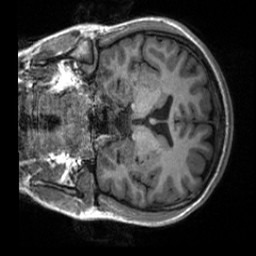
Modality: T1w
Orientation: coronal
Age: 22
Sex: female
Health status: healthy
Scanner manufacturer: siemens
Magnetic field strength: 3 T
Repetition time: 2 s
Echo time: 0.00232 s